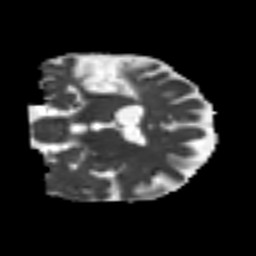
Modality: MD
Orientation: coronal
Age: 65
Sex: female
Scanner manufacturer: siemens
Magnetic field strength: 3 T
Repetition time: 4.999 s
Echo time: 0.07946 s